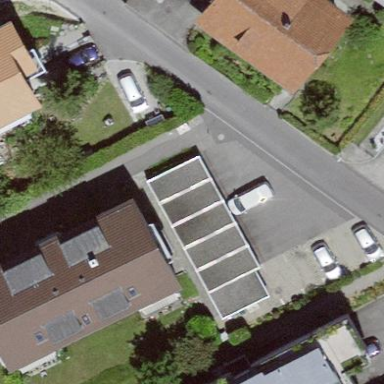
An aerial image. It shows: Group of garages.